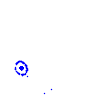
Particle: kaon